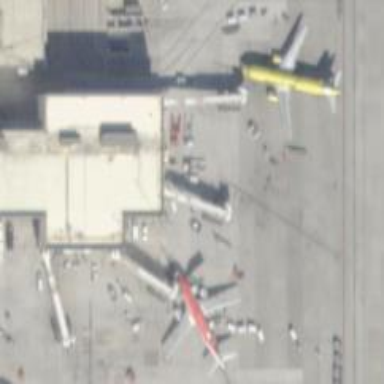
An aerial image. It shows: Airport gate.